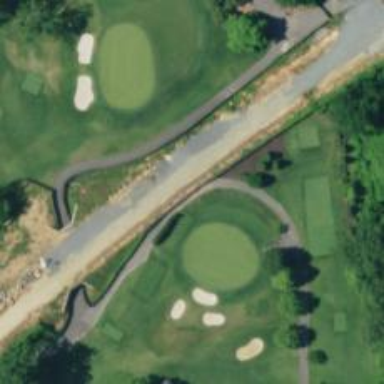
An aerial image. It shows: Well-maintained golf cart path.